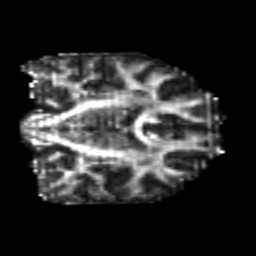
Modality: FA
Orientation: coronal
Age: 26
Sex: female
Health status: healthy
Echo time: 0.074 s